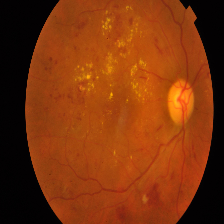
Diabetic retinopathy grade: Proliferative DR